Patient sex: M
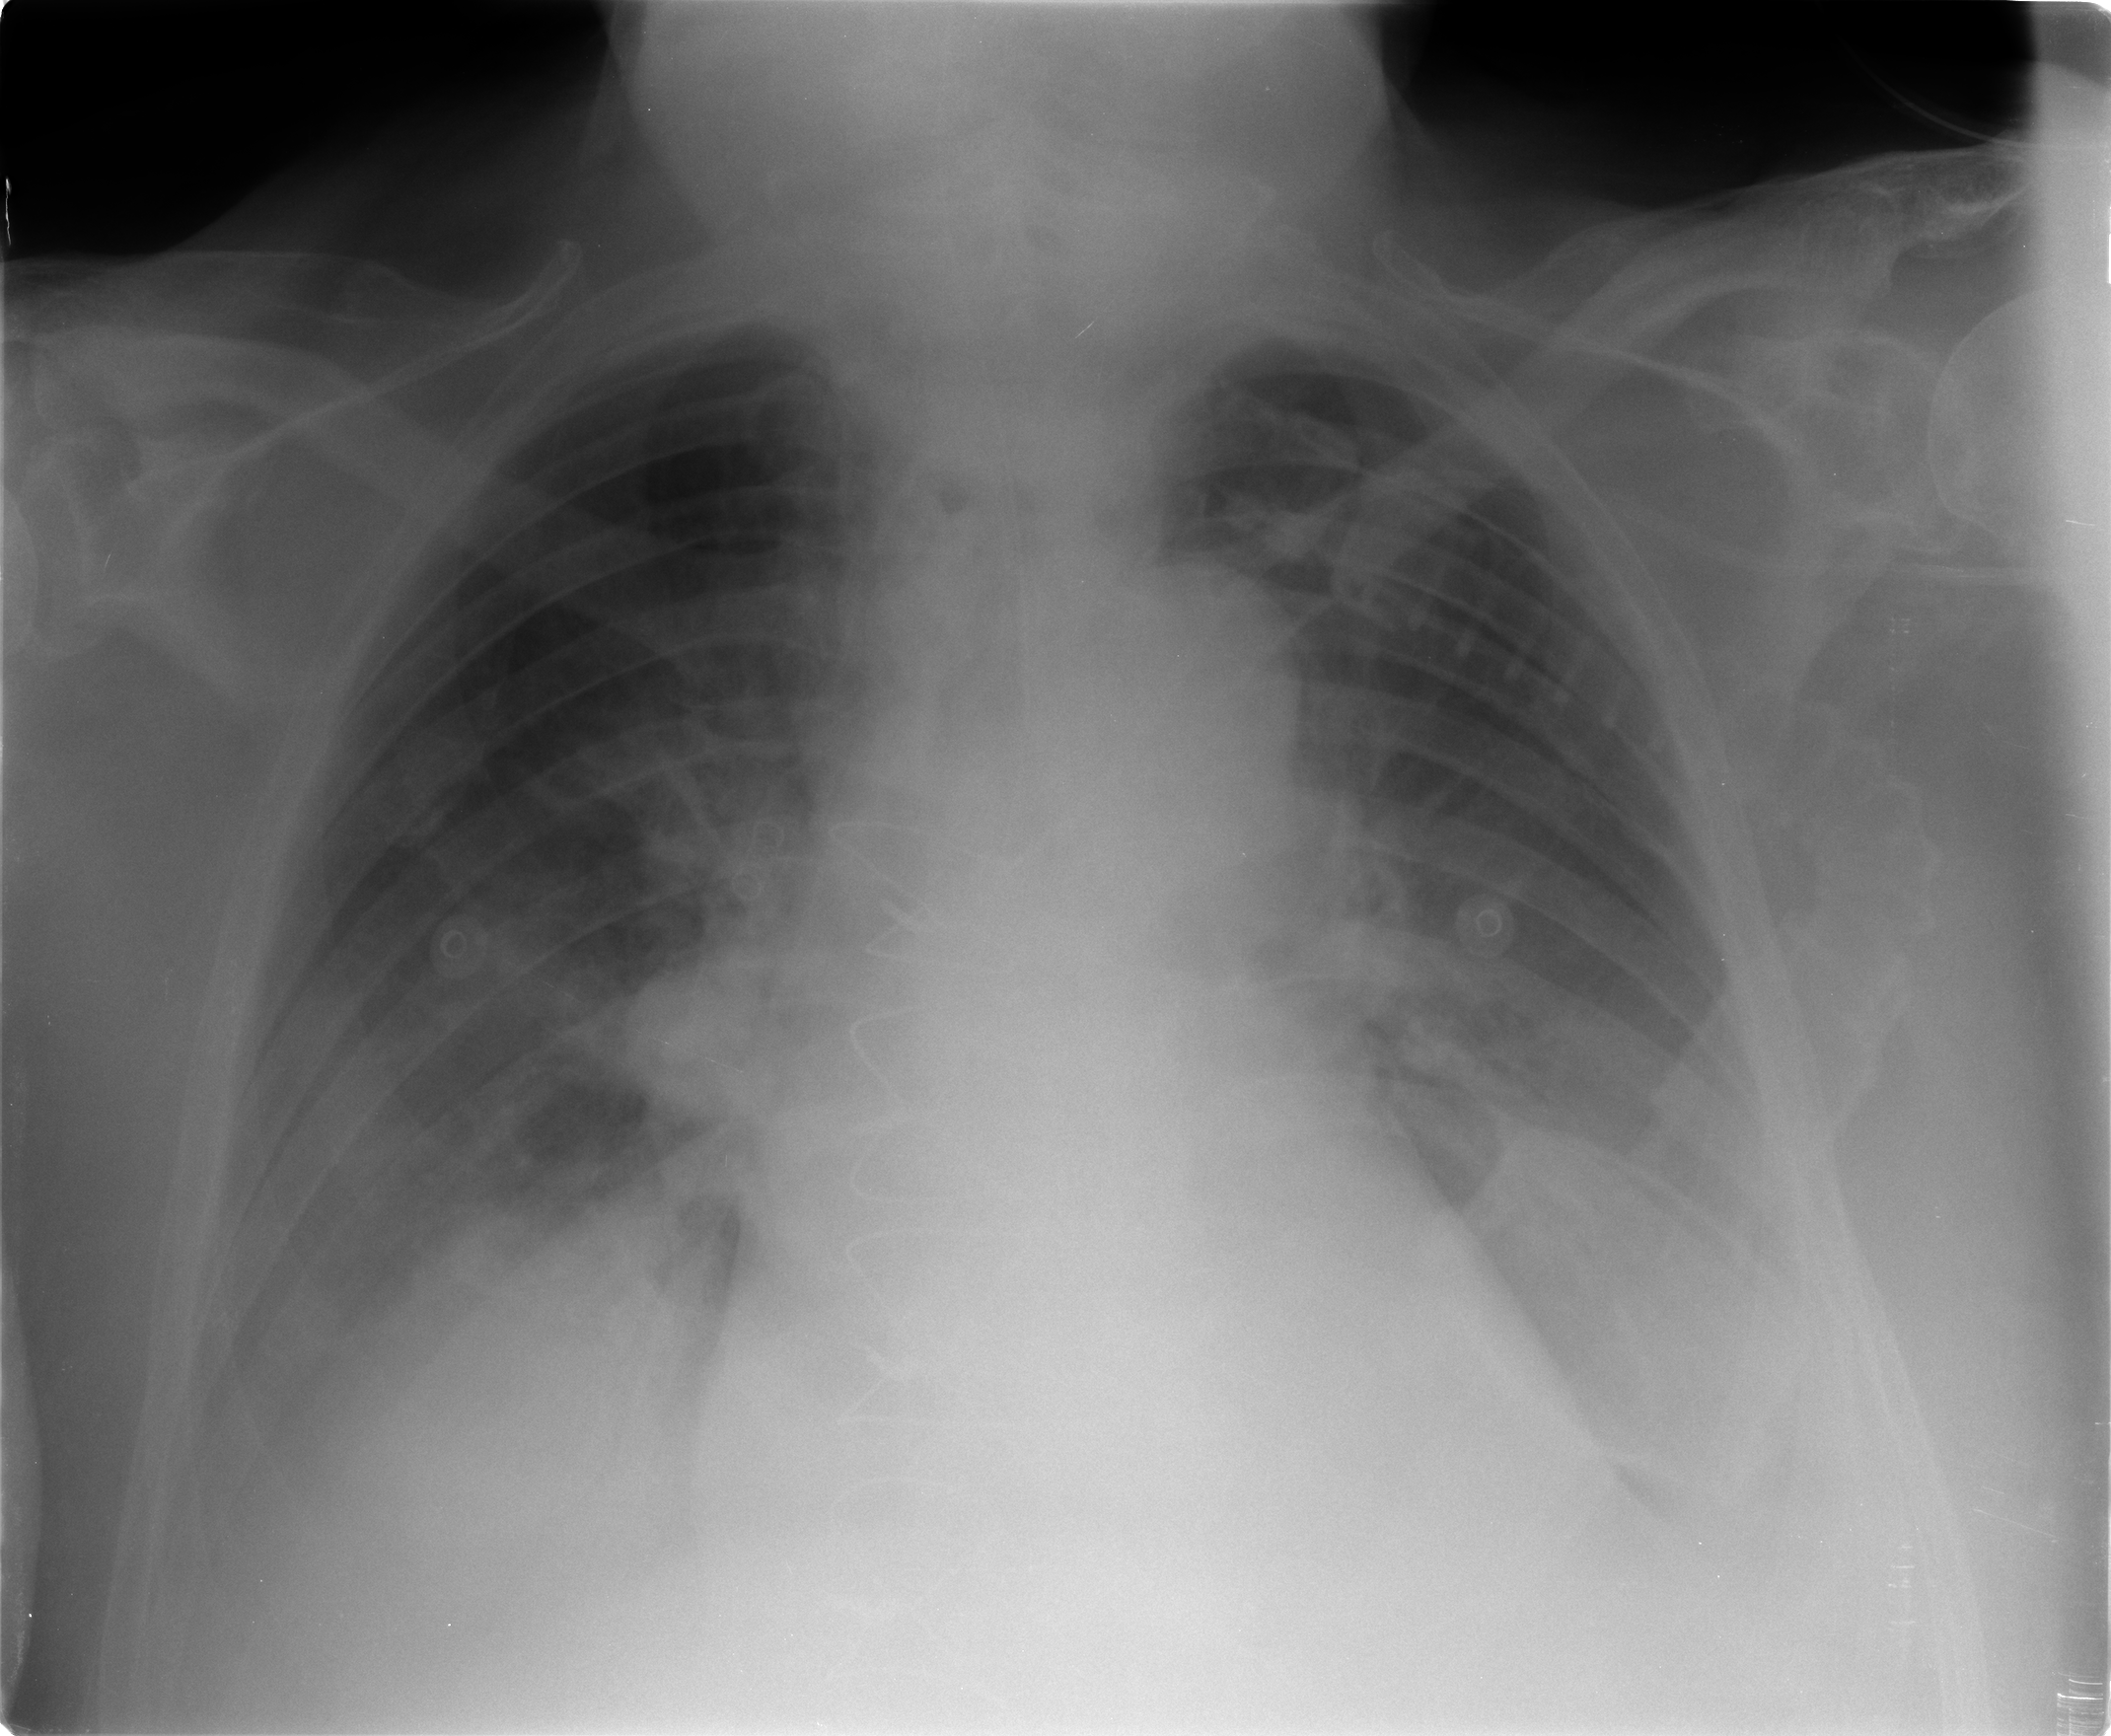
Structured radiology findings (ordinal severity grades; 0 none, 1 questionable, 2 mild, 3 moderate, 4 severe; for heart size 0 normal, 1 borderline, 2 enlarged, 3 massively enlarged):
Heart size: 2
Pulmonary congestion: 2
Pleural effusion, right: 2
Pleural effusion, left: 2
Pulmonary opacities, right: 1
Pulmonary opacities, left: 0
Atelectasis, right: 2
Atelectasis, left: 2